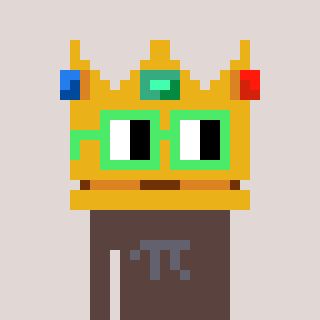
a pixel art character with square light green glasses, a crown-shaped head and a darkbrown-colored body on a warm background